Current action and preconditions to check: trajectory_clear

Your task: For each precondition in the list above, predict whether it will hold at this action.

Consider the current scene as observed from the mobile robot's camera, and analyze the predicted future states of all dynamic agents (e.g., people, animals, vehicles, or any moving entities) within the NEXT SECOND.

IMPORTANT: Only answer "very likely" if you are absolutely certain—based on strong, clear evidence—that a dynamic agent will violate the precondition in the predicted future state. Do NOT answer "very likely" for unlikely, ambiguous, or low-probability risks.

Ask yourself for each precondition: Is there a high probability, with clear and convincing evidence, that the predicted future states of any dynamic agent will interfere with the predicted future state of the currently executing action within the NEXT SECOND, causing that precondition to fail?

Assess the risk level based on these predictions. Use "likely" or "very likely" if motions create a clear risk of interference.

Use "neutral" or "improbable" if agents are nearby but their predicted paths are clearly diverging or non-conflicting.

Failure Risk Categories: "very improbable", "improbable", "neutral", "likely", "very likely"

Answer Format: Output ONLY the probability_of_failure value from these categories: "very improbable", "improbable", "neutral", "likely", "very likely"

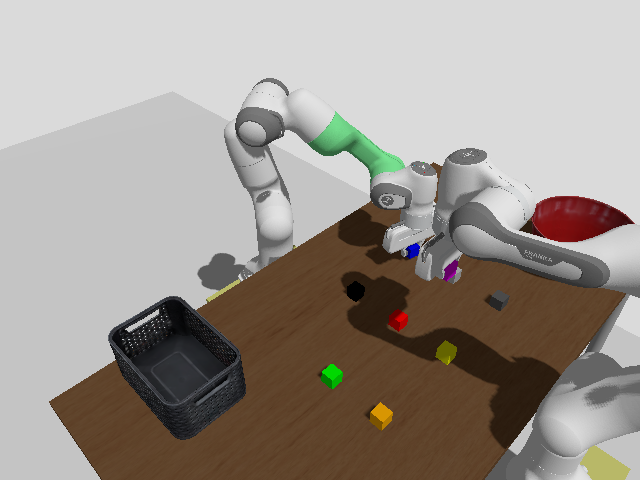

Answer: very improbable